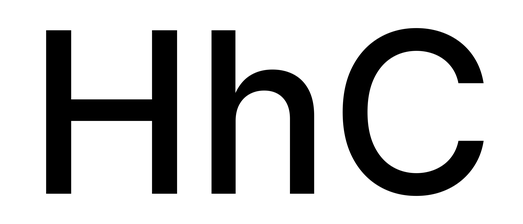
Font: Inter_Medium